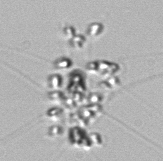
Label: Chaetoceros_didymus_TAG_external_flagellate